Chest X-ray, AP view. Patient: 73 years old, sex M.
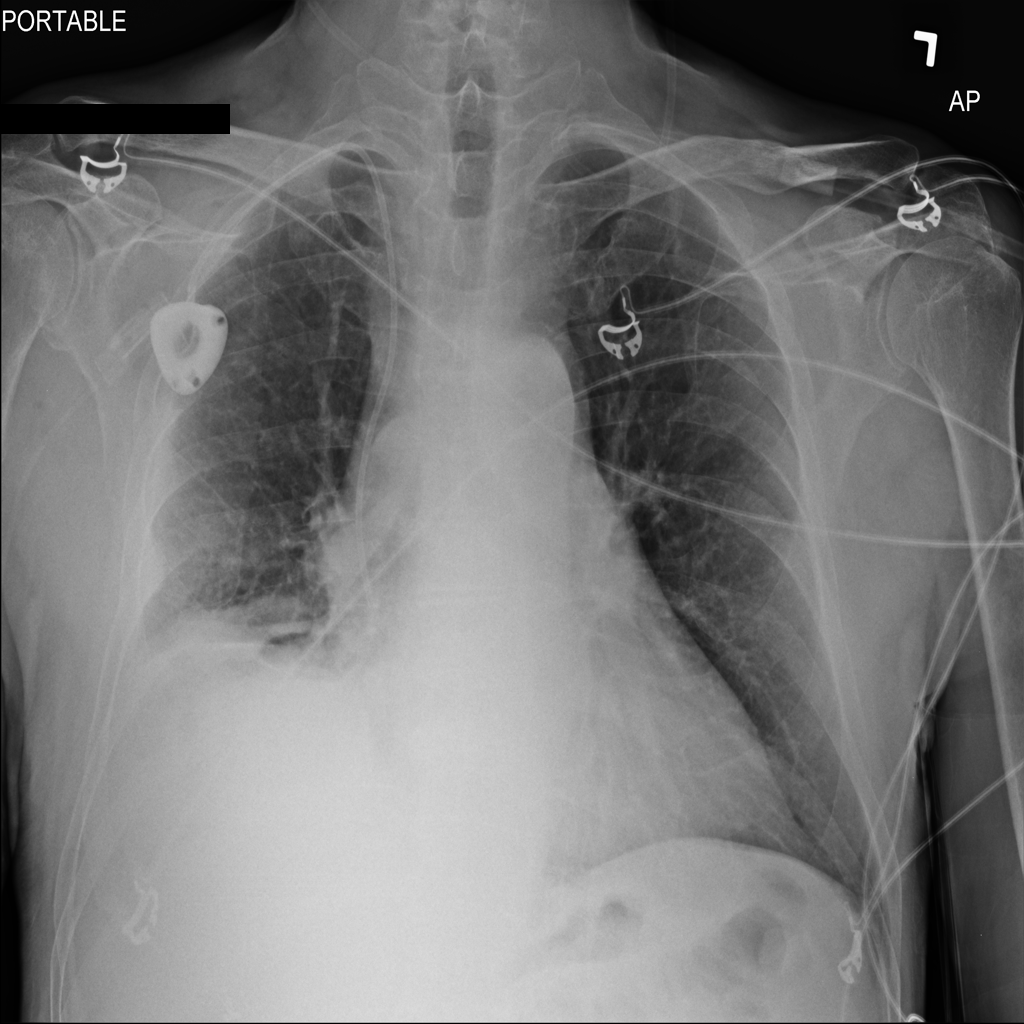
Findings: Effusion